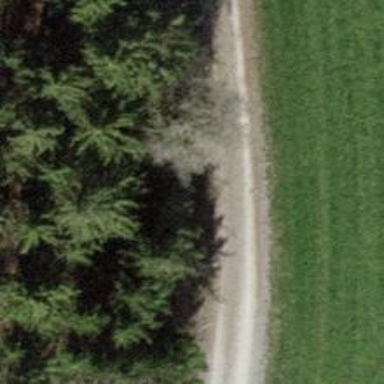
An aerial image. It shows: Asphalt track with grade1 quality.